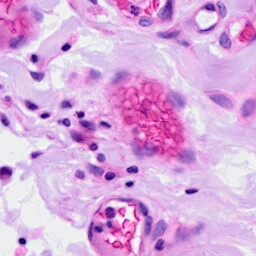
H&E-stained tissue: Ovarian